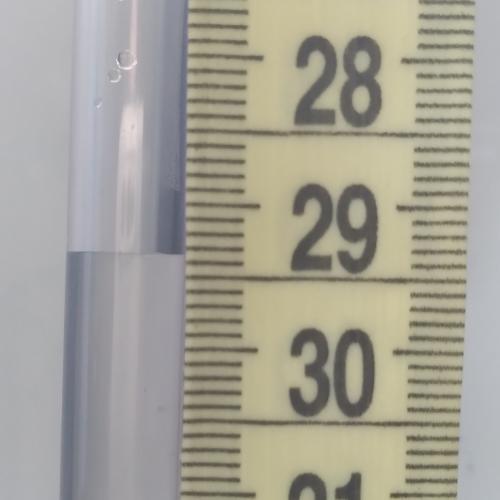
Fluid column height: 29.3 cm